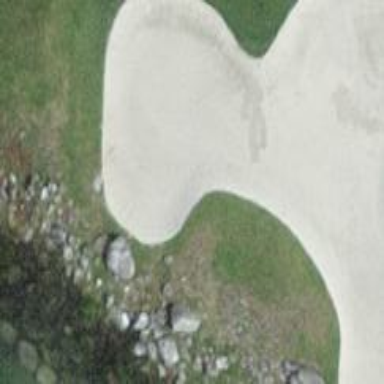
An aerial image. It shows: Golf bunker filled with sandy terrain.